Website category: jobs
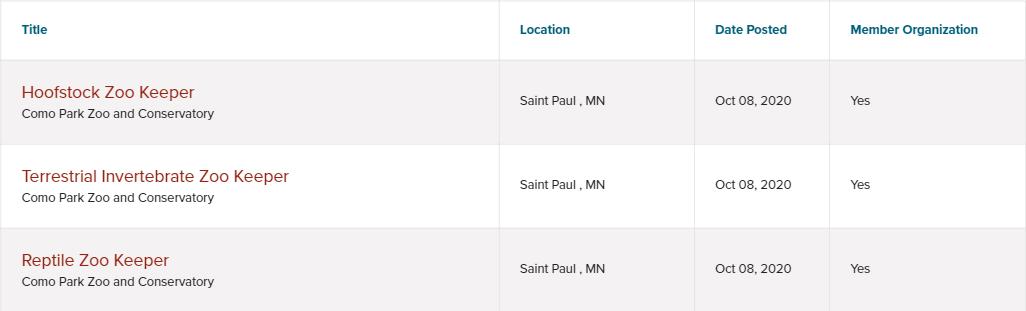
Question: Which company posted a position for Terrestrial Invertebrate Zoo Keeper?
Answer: Como Park Zoo and Conservatory

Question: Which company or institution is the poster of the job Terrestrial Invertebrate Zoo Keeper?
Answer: Como Park Zoo and Conservatory

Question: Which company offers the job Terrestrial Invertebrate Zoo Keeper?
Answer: Como Park Zoo and Conservatory

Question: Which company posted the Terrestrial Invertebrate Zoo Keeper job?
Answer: Como Park Zoo and Conservatory

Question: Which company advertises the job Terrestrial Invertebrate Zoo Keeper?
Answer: Como Park Zoo and Conservatory

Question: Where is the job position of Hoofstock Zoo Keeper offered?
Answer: Saint Paul , MN

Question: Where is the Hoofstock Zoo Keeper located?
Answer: Saint Paul , MN

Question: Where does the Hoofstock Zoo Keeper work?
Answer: Saint Paul , MN

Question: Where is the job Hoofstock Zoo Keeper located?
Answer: Saint Paul , MN

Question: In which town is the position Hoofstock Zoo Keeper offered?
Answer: Saint Paul , MN

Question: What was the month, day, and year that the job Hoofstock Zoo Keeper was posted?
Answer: Oct 08, 2020

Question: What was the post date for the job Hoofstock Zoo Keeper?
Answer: Oct 08, 2020

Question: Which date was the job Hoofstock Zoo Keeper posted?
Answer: Oct 08, 2020

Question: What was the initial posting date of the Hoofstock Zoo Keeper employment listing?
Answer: Oct 08, 2020

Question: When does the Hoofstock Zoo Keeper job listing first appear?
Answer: Oct 08, 2020

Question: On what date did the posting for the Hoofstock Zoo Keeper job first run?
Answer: Oct 08, 2020